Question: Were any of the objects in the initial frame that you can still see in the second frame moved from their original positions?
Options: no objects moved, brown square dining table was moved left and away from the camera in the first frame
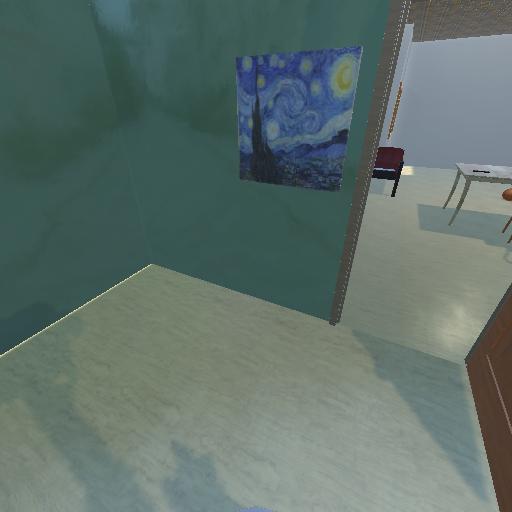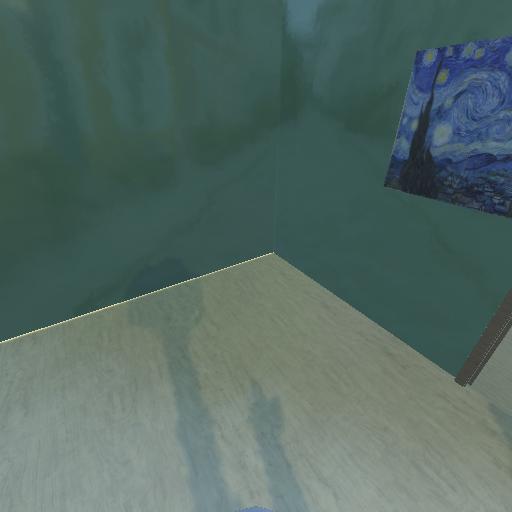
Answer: no objects moved